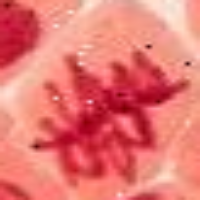
Label: metaphase